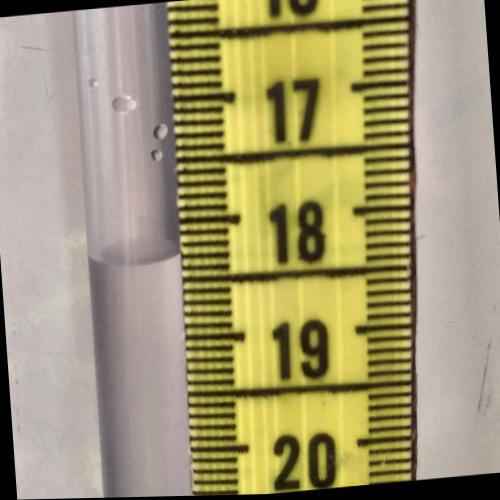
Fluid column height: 18.3 cm